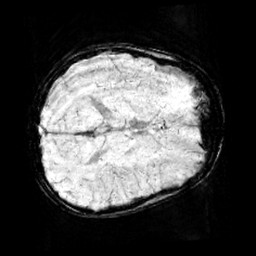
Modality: minIP
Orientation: axial
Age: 9
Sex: male
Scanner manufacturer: siemens
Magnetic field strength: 3 T
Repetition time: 0.027 s
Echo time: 0.02 s